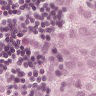
Metastatic tissue present: yes